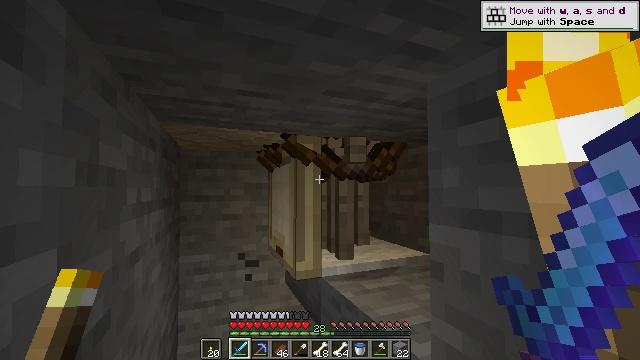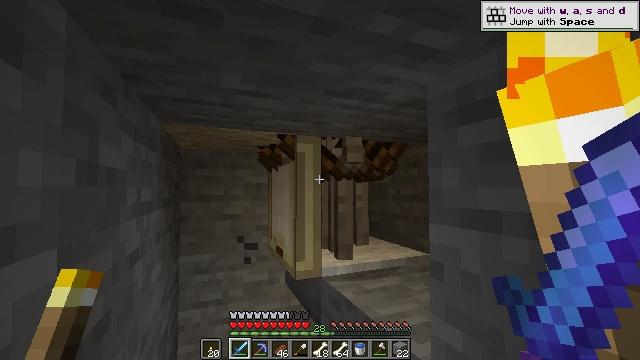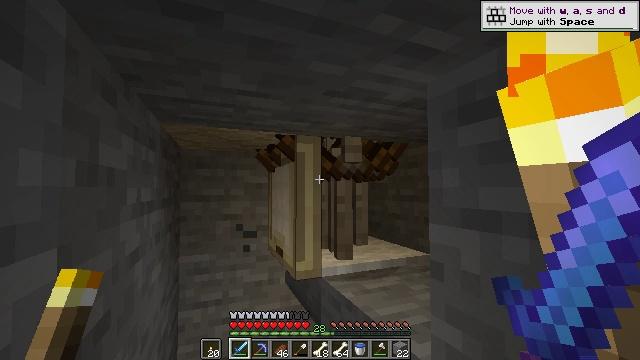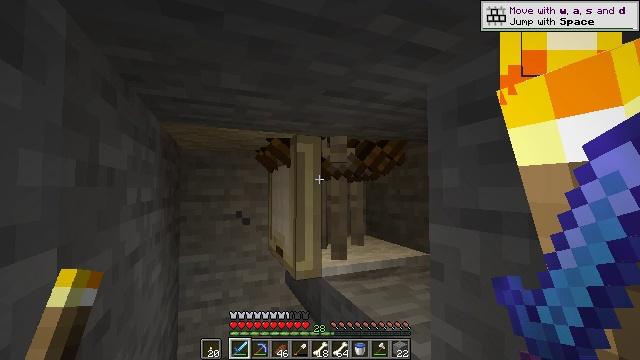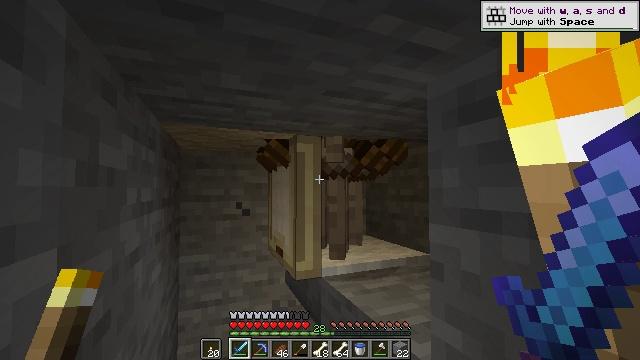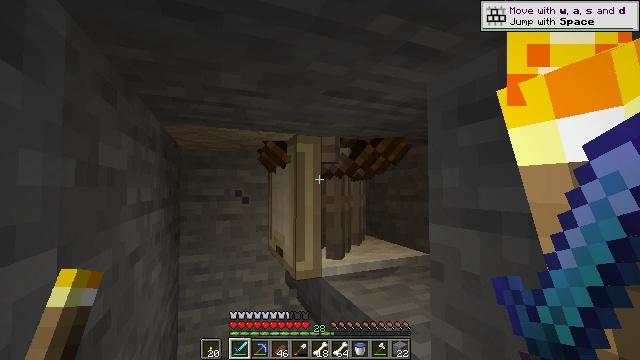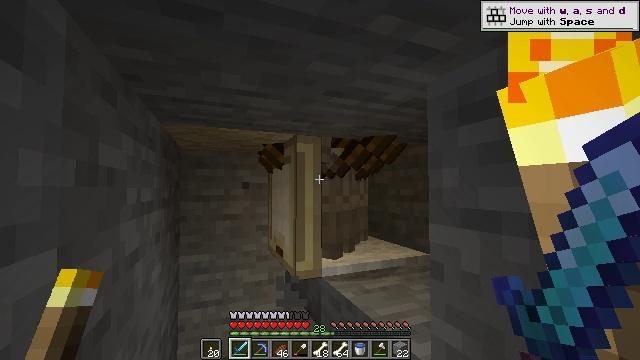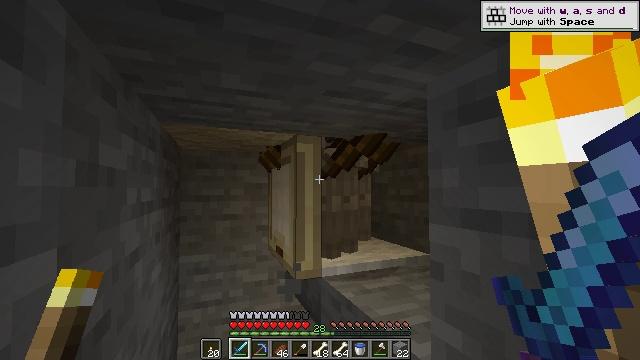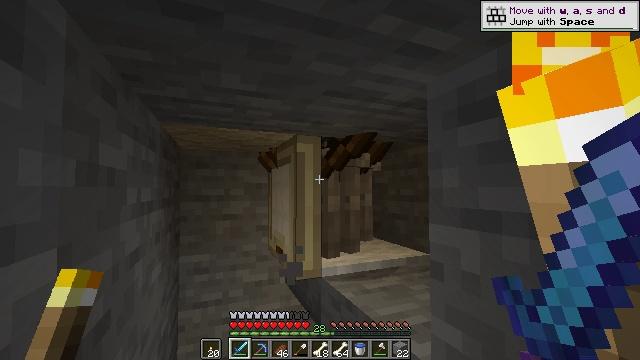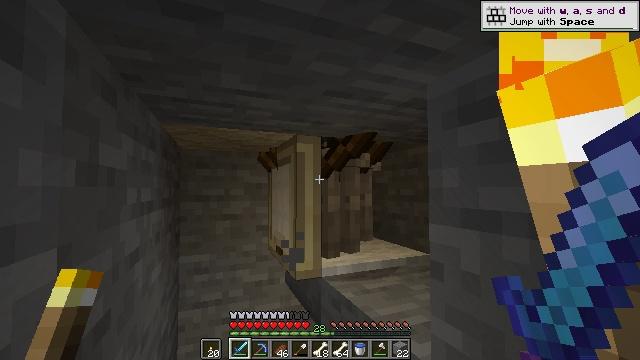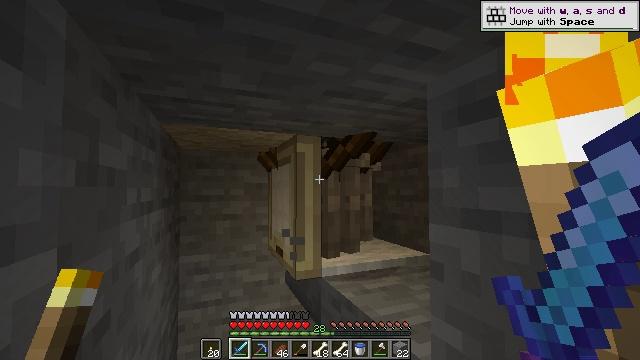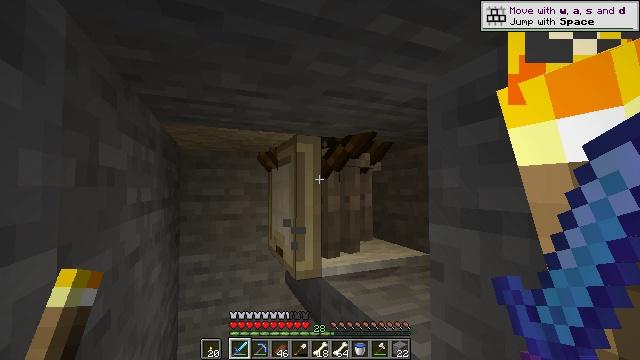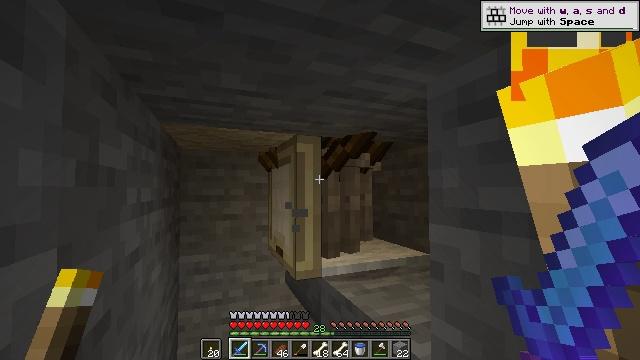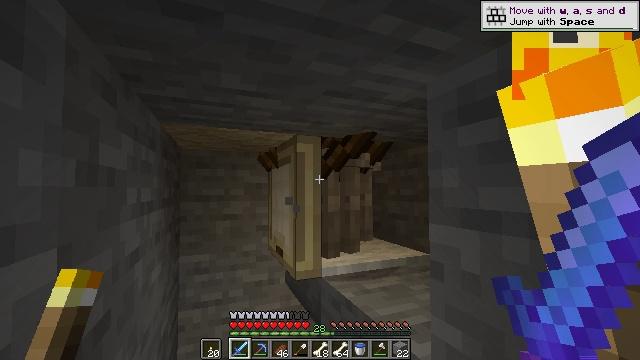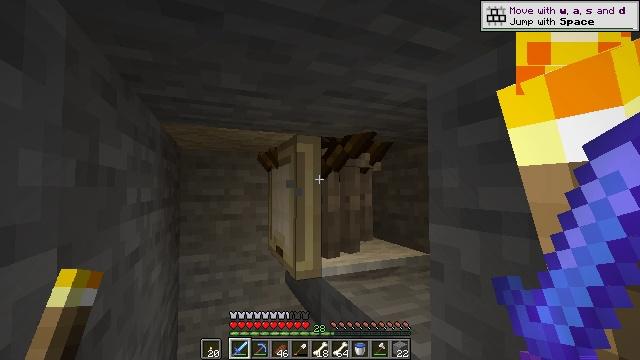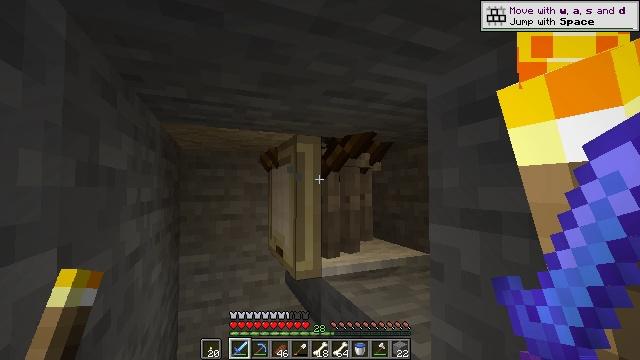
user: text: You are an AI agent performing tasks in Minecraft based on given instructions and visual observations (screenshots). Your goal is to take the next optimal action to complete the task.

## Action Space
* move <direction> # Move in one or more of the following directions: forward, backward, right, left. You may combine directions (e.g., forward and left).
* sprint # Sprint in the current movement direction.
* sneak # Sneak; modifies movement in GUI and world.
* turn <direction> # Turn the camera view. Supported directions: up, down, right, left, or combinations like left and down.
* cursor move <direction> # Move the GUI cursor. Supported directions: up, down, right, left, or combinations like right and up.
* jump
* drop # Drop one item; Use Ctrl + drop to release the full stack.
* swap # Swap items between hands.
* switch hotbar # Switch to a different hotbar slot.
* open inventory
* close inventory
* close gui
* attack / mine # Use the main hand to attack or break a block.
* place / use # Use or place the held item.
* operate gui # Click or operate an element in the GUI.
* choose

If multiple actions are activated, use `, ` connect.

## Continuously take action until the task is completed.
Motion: motion action
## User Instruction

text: Kill mobs.
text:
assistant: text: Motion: no_op
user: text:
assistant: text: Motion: no_op
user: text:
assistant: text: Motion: no_op
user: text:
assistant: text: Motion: no_op
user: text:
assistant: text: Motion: no_op
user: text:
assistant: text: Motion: no_op
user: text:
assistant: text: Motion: no_op
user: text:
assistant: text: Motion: no_op
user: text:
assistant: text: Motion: no_op
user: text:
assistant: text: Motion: no_op
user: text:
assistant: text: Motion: no_op
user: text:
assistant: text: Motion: no_op
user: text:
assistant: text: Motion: no_op
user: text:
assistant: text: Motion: no_op
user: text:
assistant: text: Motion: no_op
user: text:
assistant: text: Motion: no_op
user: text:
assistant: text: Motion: no_op
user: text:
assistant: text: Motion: no_op
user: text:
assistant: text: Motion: no_op
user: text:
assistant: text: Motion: no_op
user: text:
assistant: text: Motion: no_op
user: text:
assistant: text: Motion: no_op
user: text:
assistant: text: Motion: no_op
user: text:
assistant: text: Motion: no_op
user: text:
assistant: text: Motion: no_op
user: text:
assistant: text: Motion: no_op
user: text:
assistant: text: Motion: no_op
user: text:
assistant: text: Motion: no_op
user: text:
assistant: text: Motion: no_op
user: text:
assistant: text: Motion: no_op